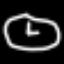
Label: clock